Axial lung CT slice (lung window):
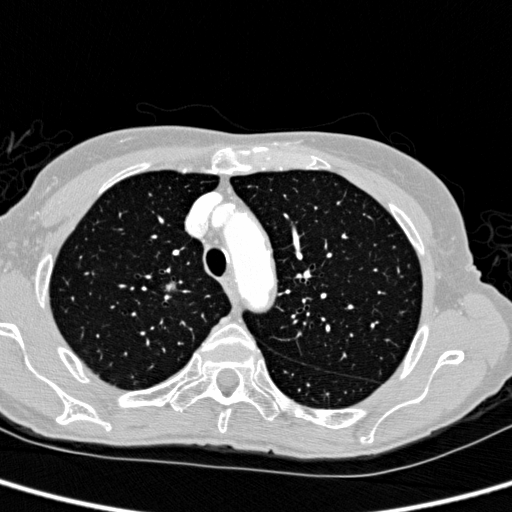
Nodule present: yes
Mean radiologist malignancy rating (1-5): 4